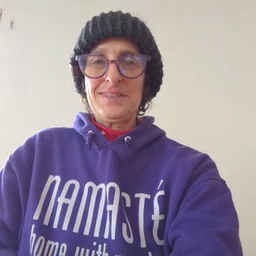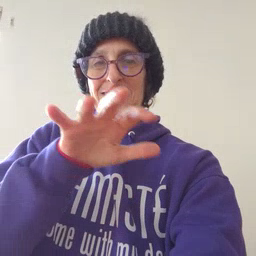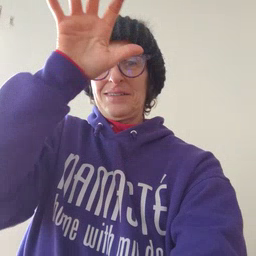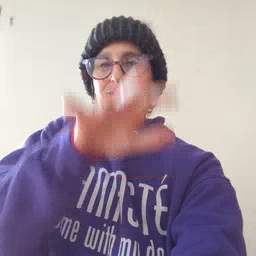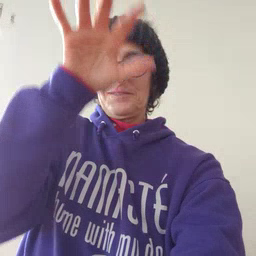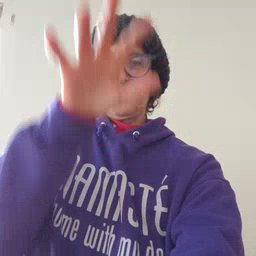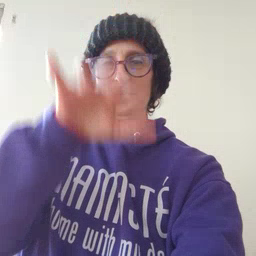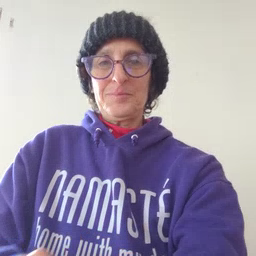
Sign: alligator